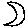
Label: moon